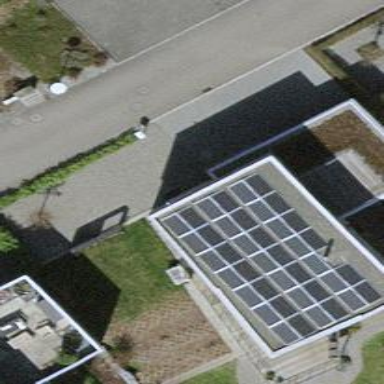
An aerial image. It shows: Solar power generator using photovoltaic panels.